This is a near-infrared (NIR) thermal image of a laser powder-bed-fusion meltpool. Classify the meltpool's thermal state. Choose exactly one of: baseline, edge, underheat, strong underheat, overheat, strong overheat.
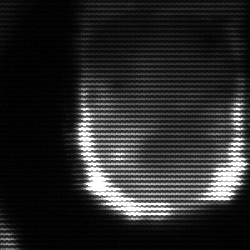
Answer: strong underheat